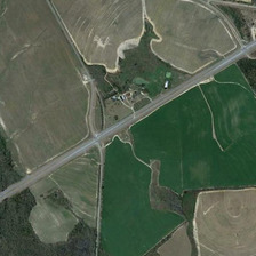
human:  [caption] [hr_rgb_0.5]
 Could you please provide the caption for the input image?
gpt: there are some stretches of farmland and forest with several roads pass by .

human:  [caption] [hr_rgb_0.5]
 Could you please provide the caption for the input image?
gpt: The freeway is one of the two parts green and the other is grey.

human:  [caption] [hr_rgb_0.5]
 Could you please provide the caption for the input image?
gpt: The highway divides the farmland into two parts, one is green, the other is gray.

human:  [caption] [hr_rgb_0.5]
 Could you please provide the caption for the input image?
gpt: Straight wide road devises those blocks of farmland in different colors.

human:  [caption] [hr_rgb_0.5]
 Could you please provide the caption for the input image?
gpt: A straight wide road separates the farmland of different colors.